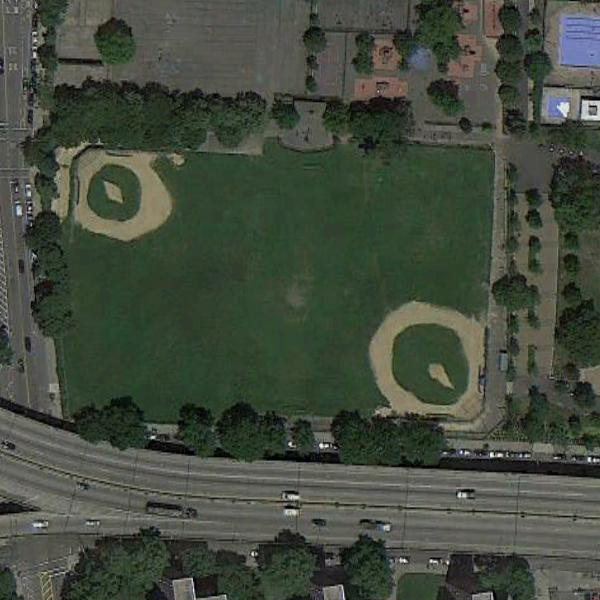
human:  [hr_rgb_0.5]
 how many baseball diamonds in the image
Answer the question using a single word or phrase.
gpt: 2